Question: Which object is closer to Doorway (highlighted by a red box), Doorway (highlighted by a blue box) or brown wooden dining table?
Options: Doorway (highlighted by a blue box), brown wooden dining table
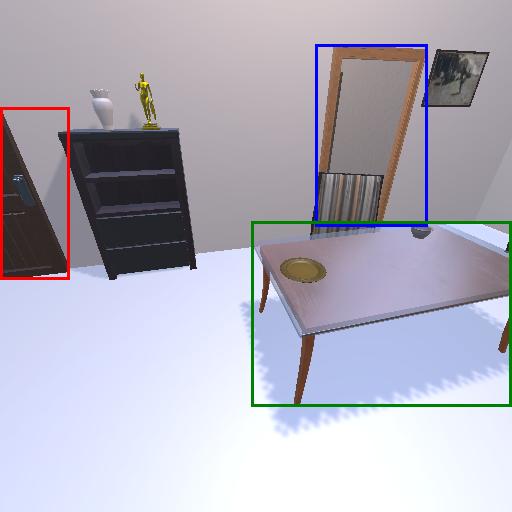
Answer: Doorway (highlighted by a blue box)